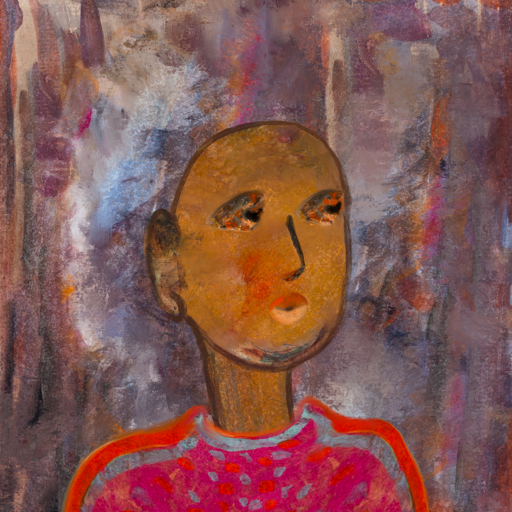
Background: Hypocrite, Head And Neck Side: Pipe, Face Side: Gypsy_Queen, Bust: Sisters, Hair Side: Blank, Head Accessory: Blank, Second Necklace: Blank, Necklace: Blank, Baby: Blank